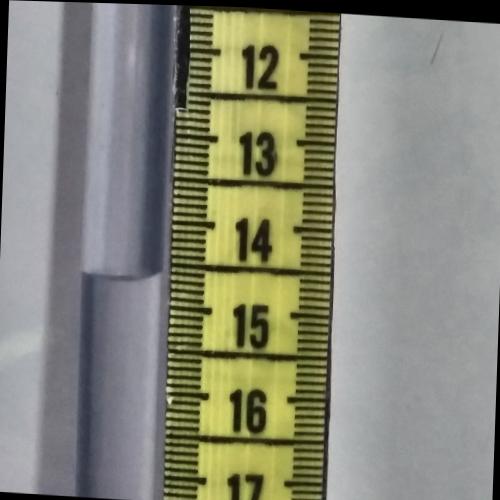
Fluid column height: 14.6 cm